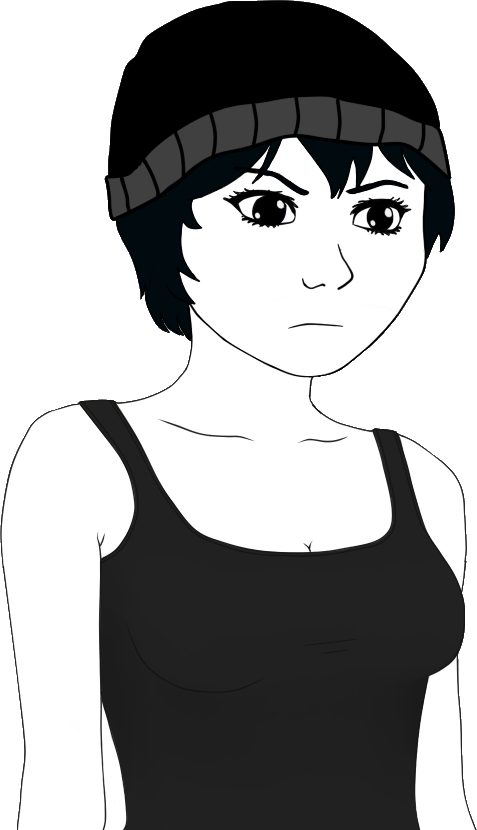
Label: 5_Tomboy